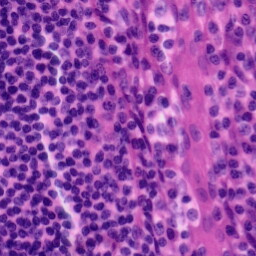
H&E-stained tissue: Tonsil